Question: I got an issue When some table on the development database has more columns added, and right now I should add the column in the production database.
I try to add the column manually, by Add Column on Table Tree, but when I try to save, it show me a 'warning':

here's the complete warning message :
> '''
Saving Definition Changes to tables with large amounts of data could take a
considerable amount of time. While changes are being saved,
table data will not be accessible.
'''
is this safe? or is there another method to do this ?
I Tried to click 'Yes' but after some minutes it give me another warning that said 'Time Out', and the process canceled, and yes the data in the production table is totally huge
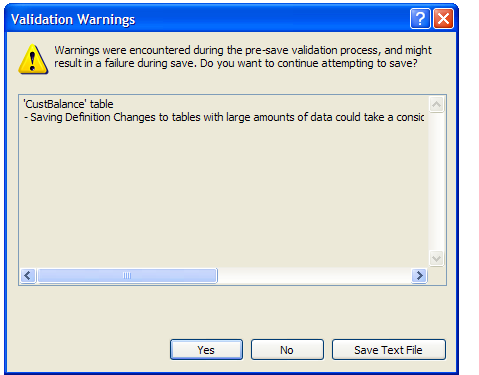
Answer: Basically this means that the SQL server is going to go over all the records in the table (on disk) and change them.
This is an operation that will take a lot of IO and will lock your table to reading / writing.
Something else to consider is your DB timeout as mentioned in
<URL>
This is relatively safe (except for the lock issue) and will be the case in any method you will use (maybe without the nice UI warning).